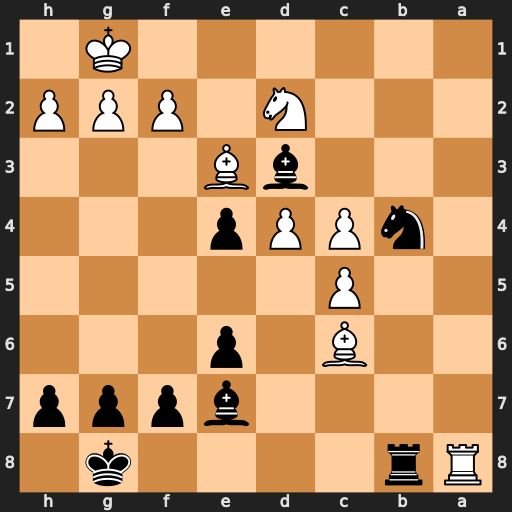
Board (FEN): Rr4k1/4bppp/2B1p3/2P5/1nPPp3/3bB3/3N1PPP/6K1
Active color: b
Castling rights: -
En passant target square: -
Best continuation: Nxc6 Rxb8+ Nxb8